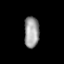
Tissue: lung
Cell type: Others
Senescence score: 0.2349
Nuclear area (px): 459
Mean DAPI intensity: 153.725